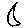
Label: moon